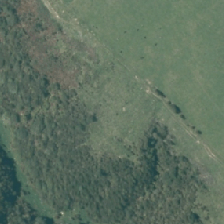
Land cover: manuka_kanuka